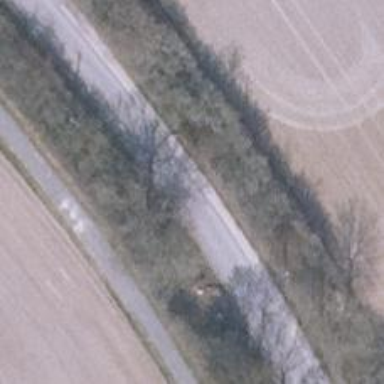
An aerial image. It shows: Unclassified road with asphalt surface.